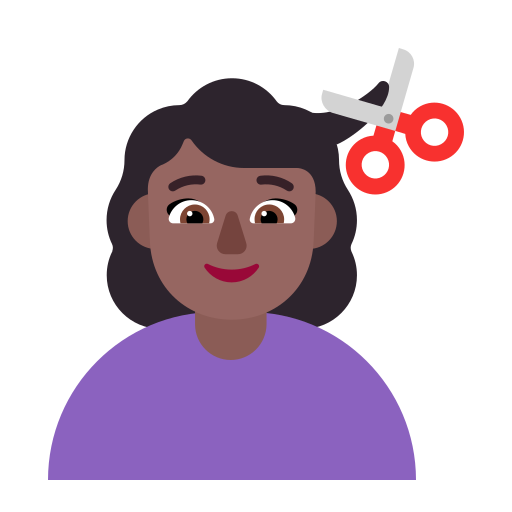
woman getting haircut flat  dark